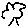
Label: tree